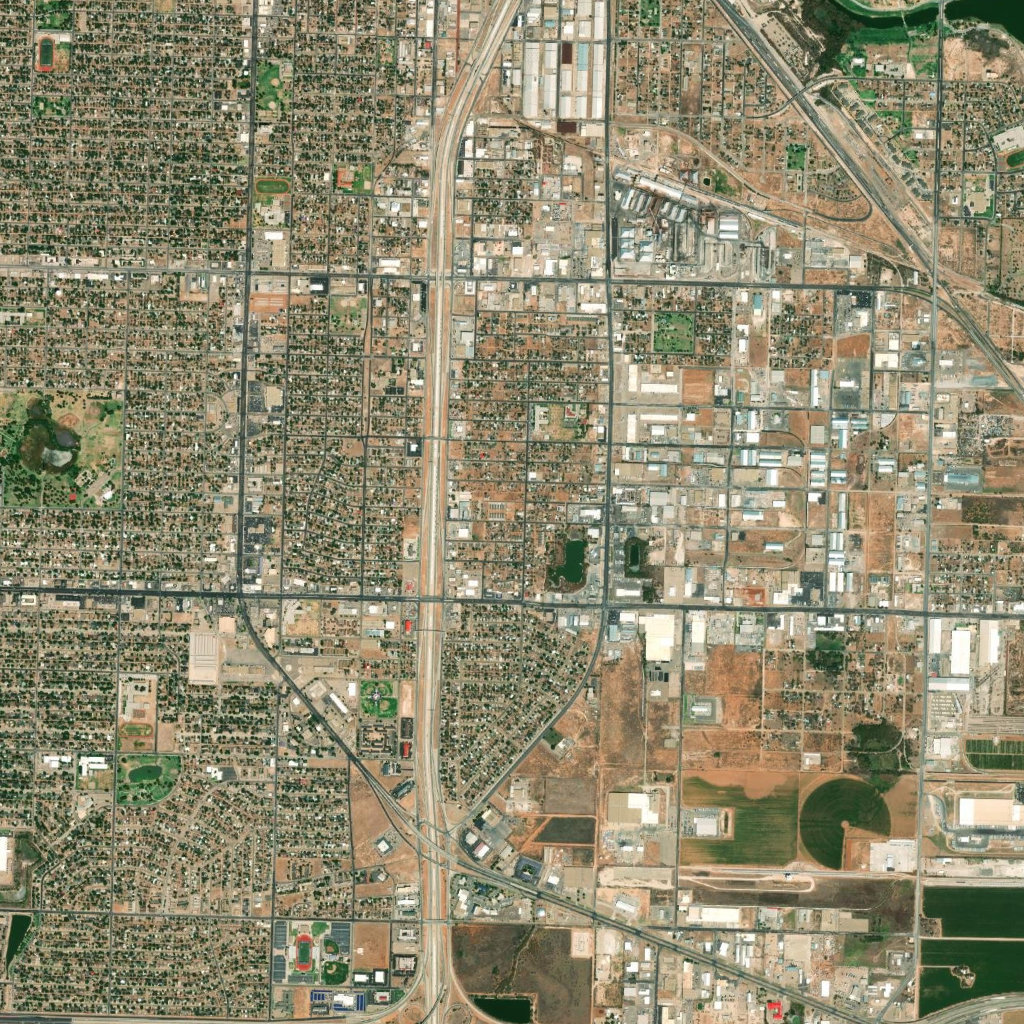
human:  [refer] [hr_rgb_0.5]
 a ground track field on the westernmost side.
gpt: <box>[[3, 3, 5, 7, 0]]</box>

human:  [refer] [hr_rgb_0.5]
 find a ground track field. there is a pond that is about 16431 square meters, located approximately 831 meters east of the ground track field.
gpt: <box>[[28, 91, 30, 94, 0]]</box>